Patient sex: F
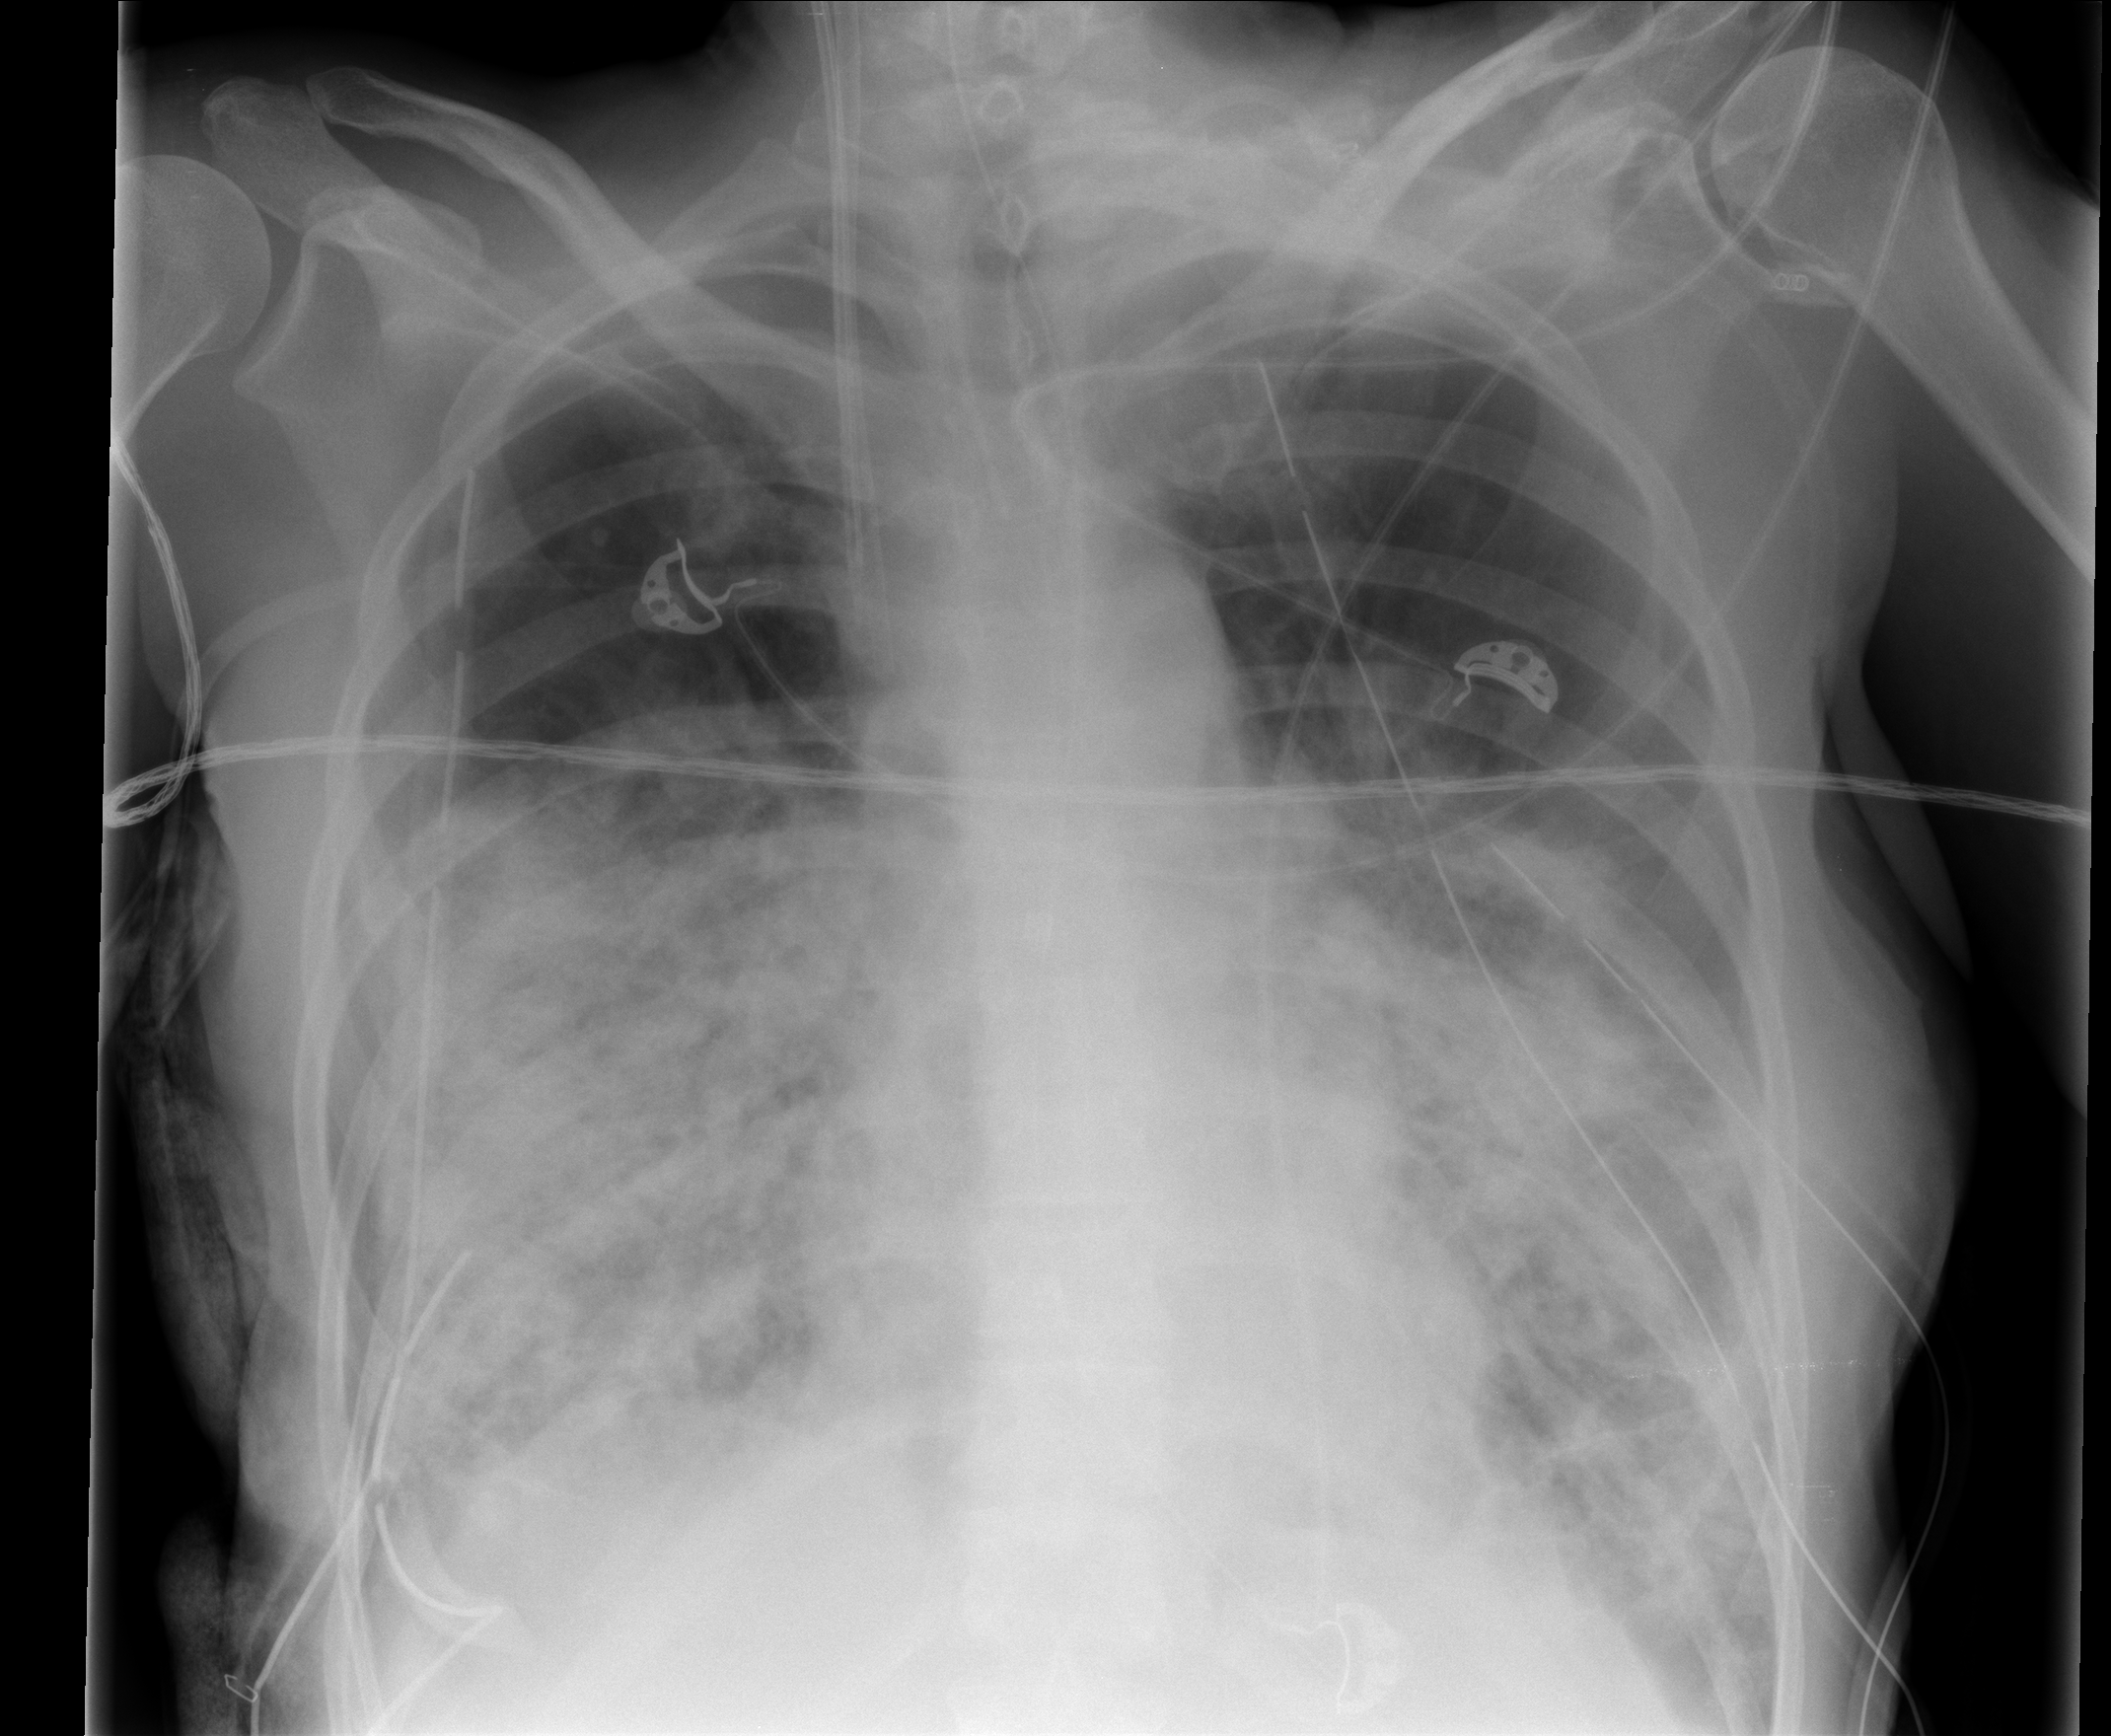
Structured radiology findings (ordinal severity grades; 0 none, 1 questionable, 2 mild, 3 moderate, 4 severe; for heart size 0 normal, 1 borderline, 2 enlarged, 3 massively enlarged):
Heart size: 0
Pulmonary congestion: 0
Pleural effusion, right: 2
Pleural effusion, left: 0
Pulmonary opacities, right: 3
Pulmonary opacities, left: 3
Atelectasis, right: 0
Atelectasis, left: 0